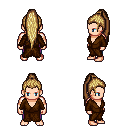
a pixel art fantasy rpg character, male body template, human, light skin, brown robe, magenta pants, blonde extra-long topknot hairstyle, four views (front, back, left, right), 2x2 character sprite sheet, small pixel art, hard edges, no anti-aliasing